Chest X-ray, AP view. Patient: 45 years old, sex M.
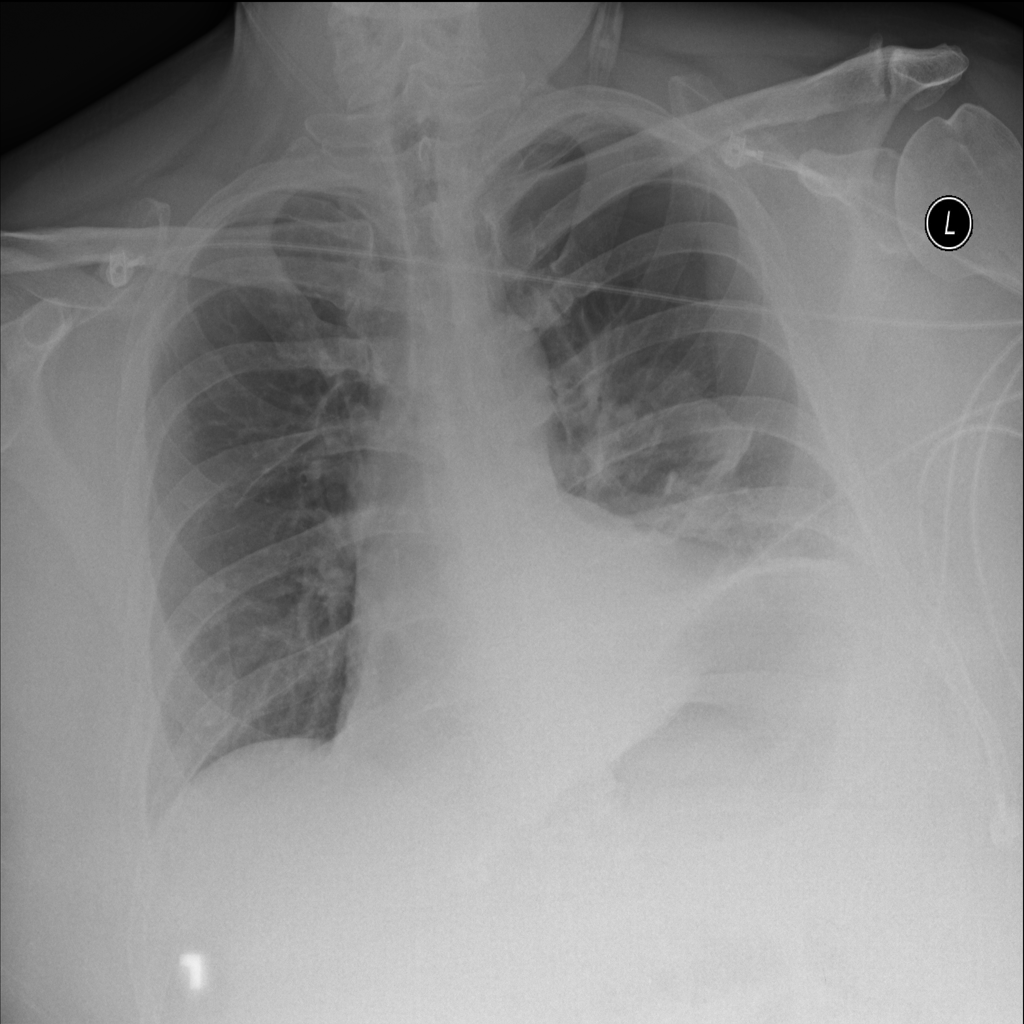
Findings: Atelectasis